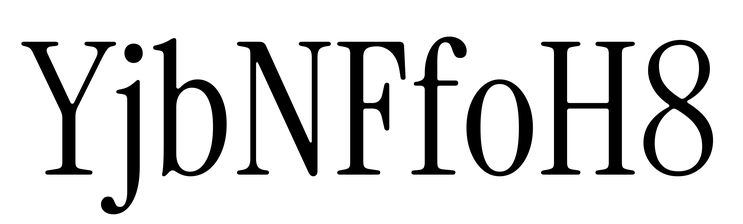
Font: InstrumentSerif-Regular